Interaction volume radius: 5 \u00c5
Interaction volume height: 30 \u00c5
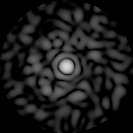
Disorder parameter: 0.8336